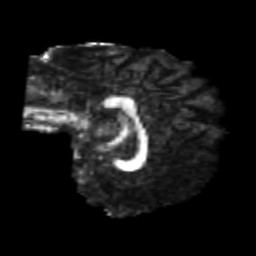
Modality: FA
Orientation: sagittal
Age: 20
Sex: female
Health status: healthy
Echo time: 0.074 s